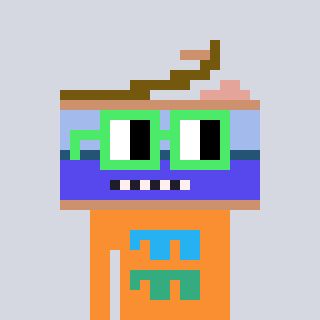
a pixel art character with square light green glasses, a canned ham-shaped head and a orange-colored body on a cool background